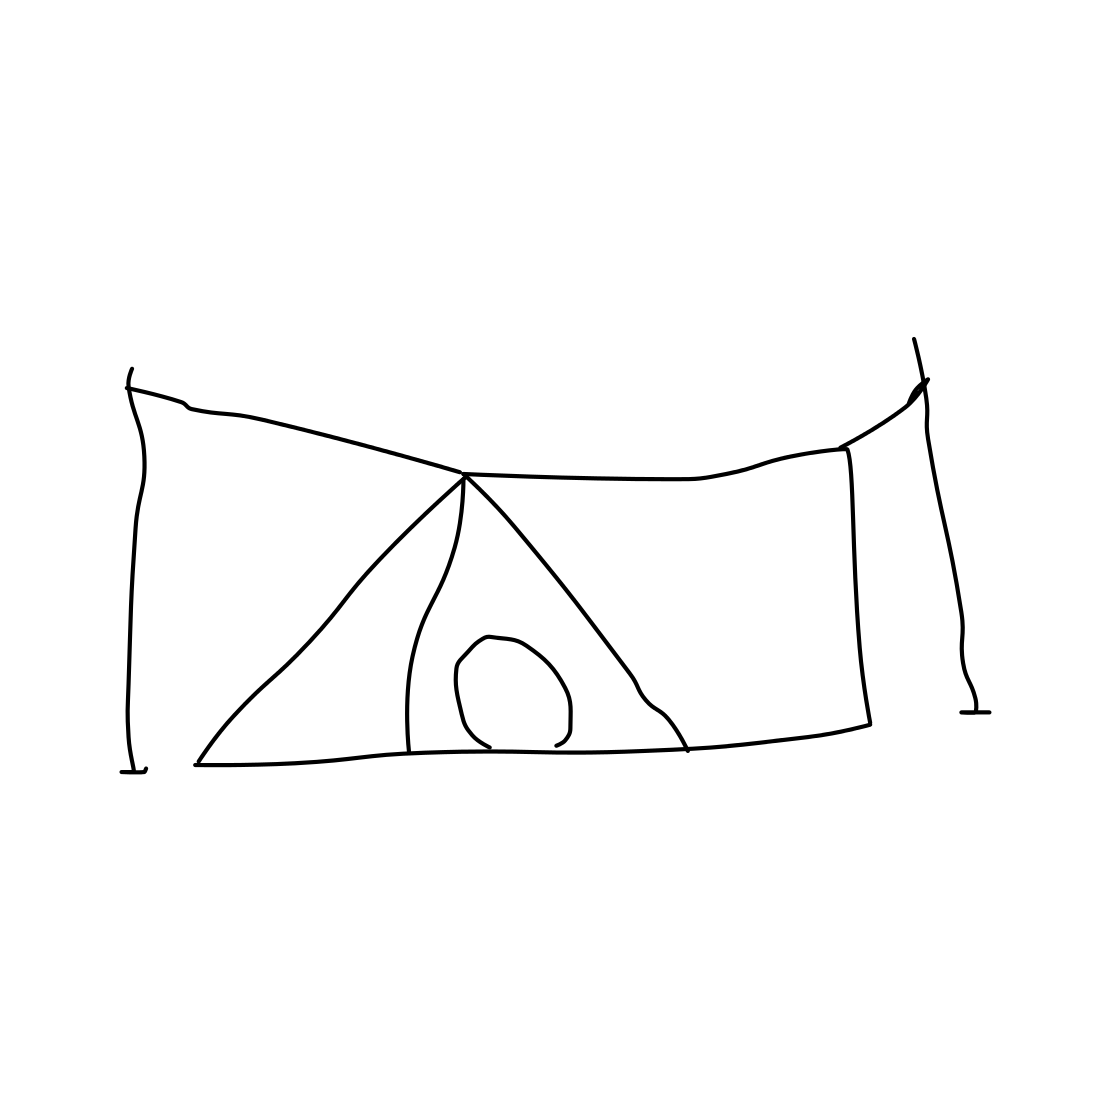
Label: tent